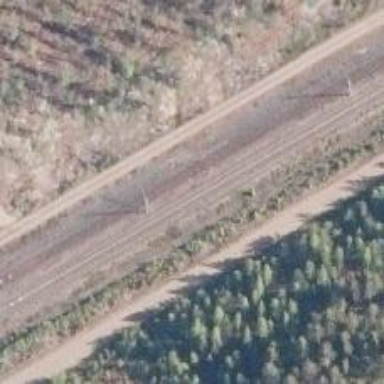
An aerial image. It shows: Site related to the railway.